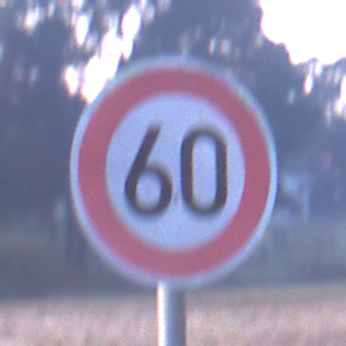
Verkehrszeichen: Geschwindigkeit60
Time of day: SunriseSunset
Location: Outdoor (Nature)
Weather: Clear
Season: NotSpecified
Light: Natural